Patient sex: M
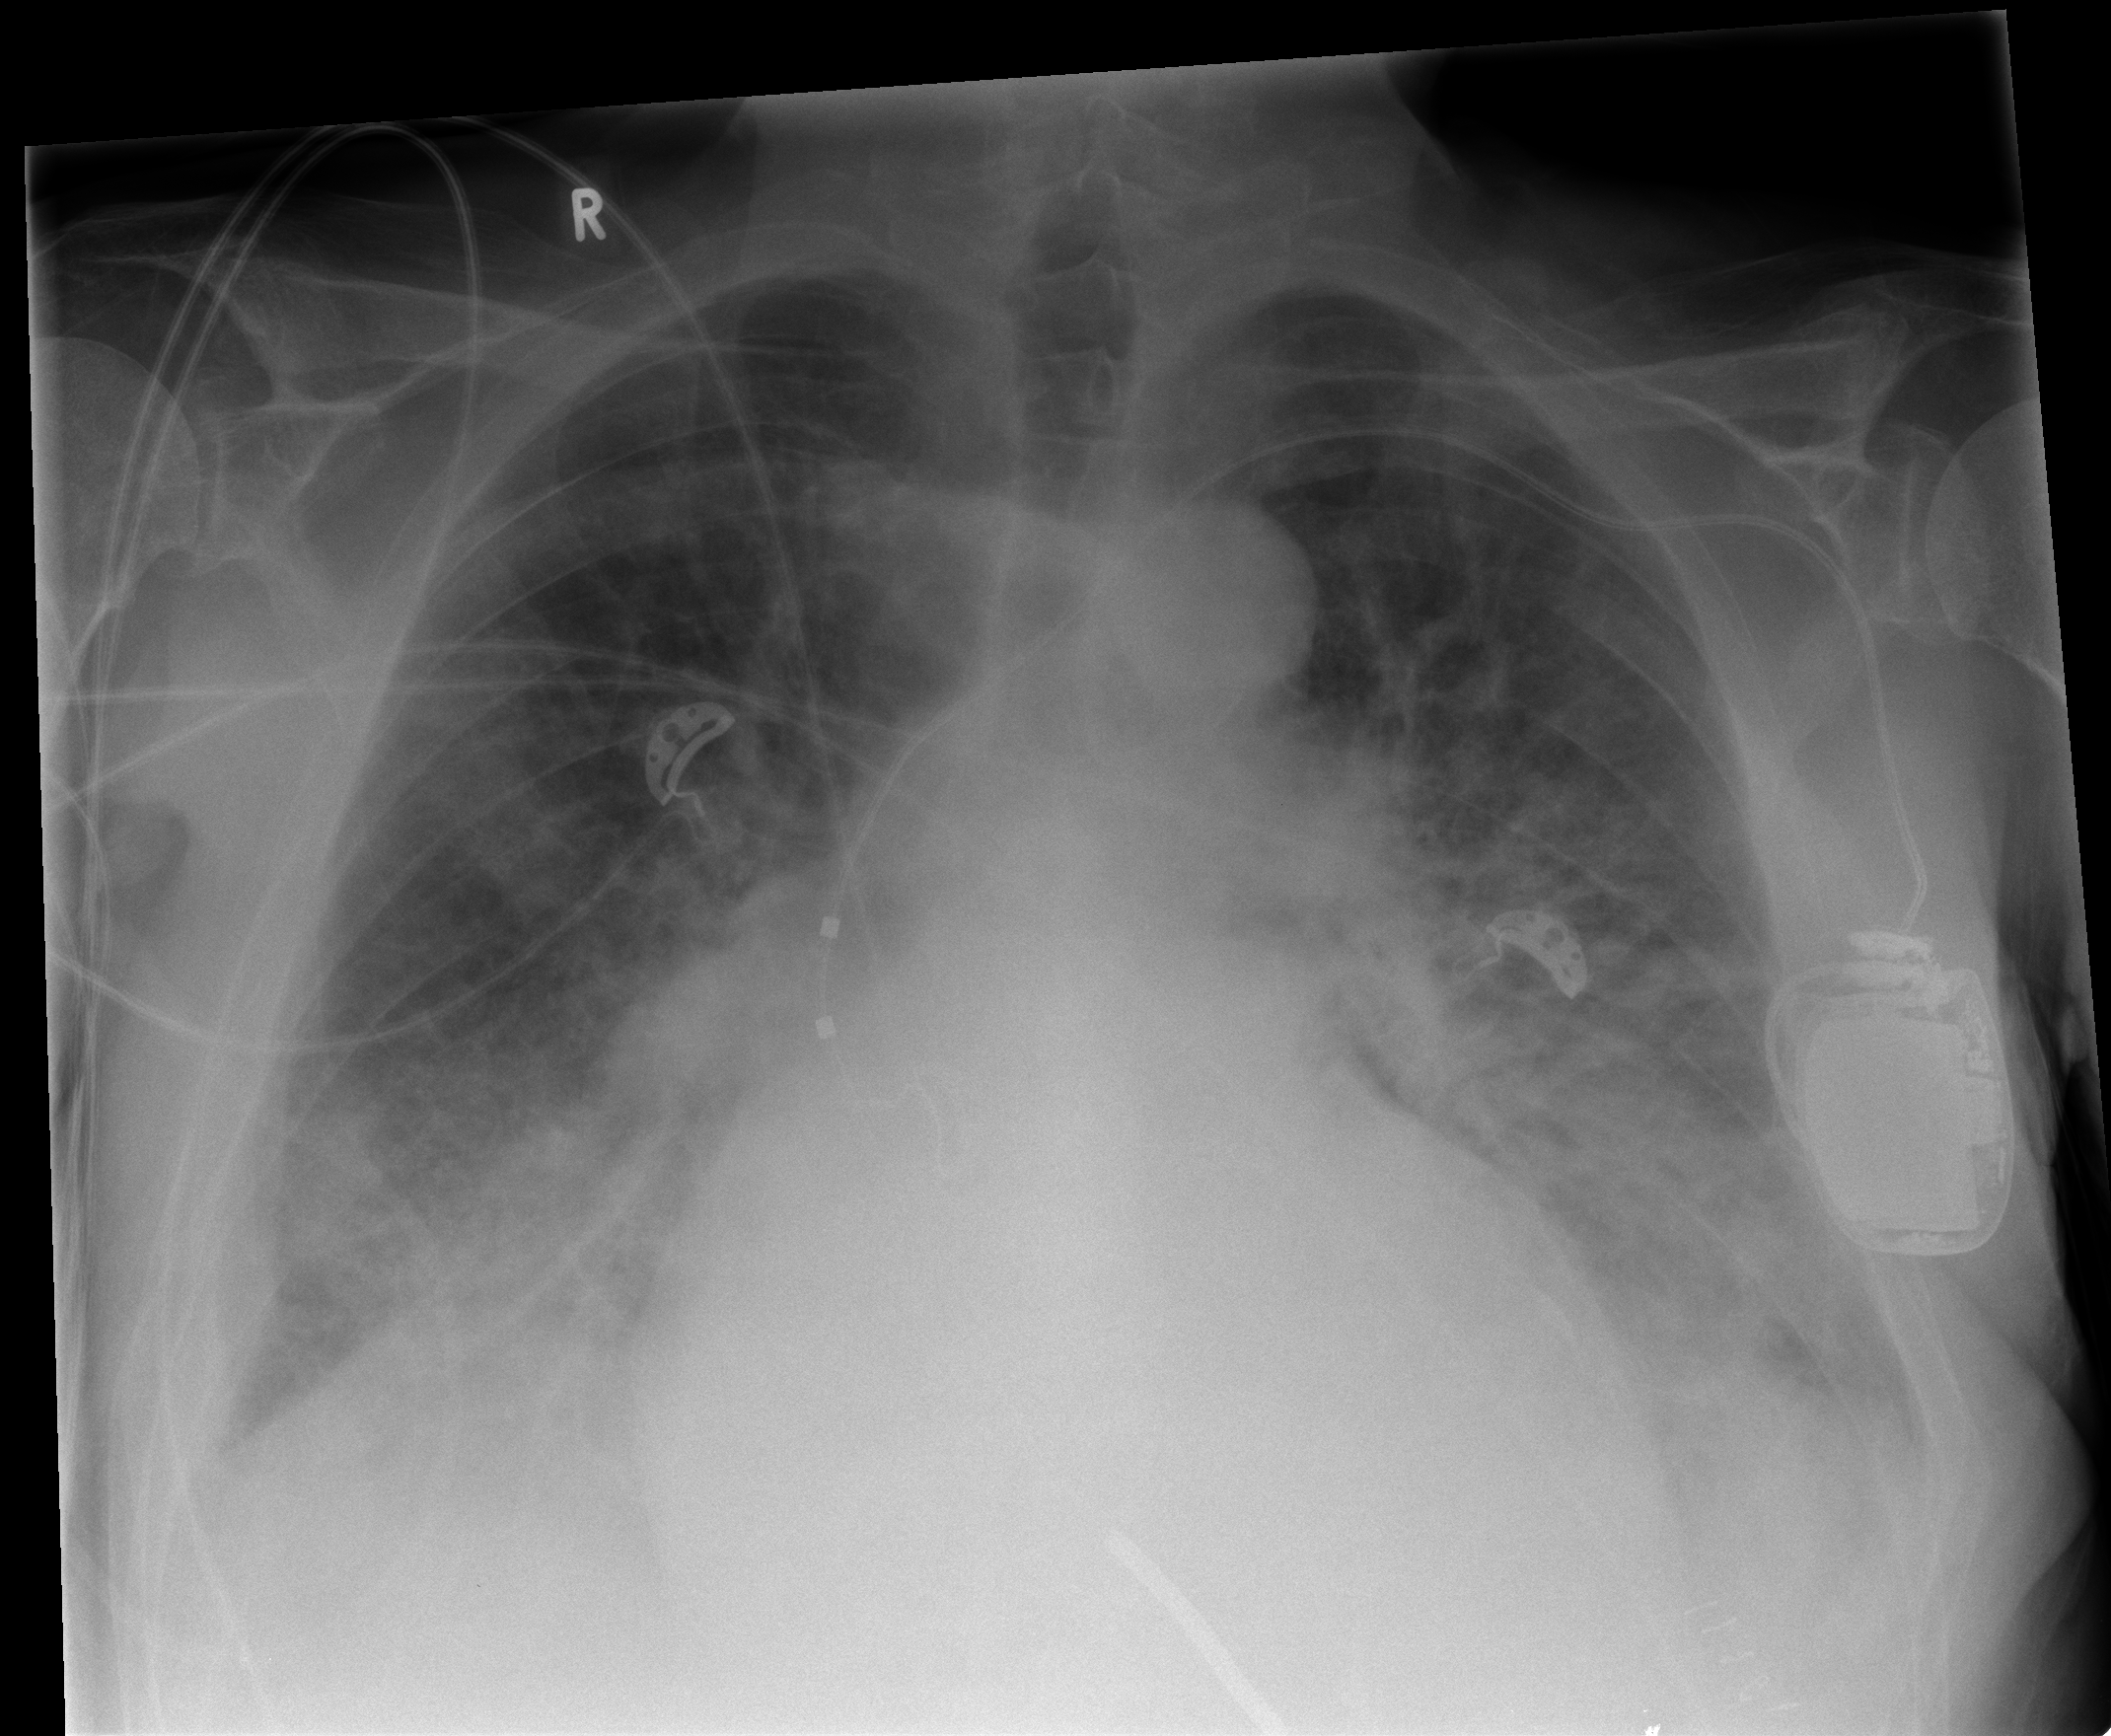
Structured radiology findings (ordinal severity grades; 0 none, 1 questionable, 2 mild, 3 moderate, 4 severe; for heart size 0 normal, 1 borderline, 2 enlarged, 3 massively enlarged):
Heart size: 2
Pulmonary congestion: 3
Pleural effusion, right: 2
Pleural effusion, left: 2
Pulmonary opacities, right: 2
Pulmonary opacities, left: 3
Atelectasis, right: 3
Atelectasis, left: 3